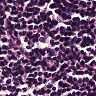
Metastatic tissue present: no